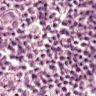
Metastatic tissue present: no